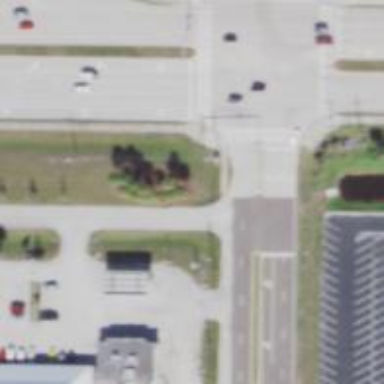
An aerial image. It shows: Crossing on footway.